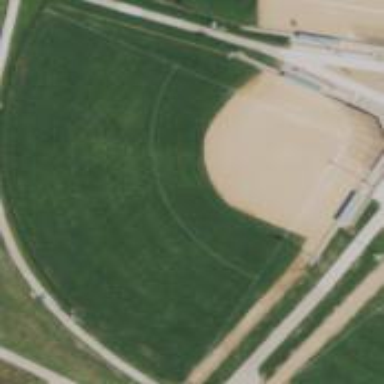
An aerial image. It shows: Softball pitch for leisure land activities.